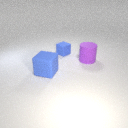
small blue rubber cube behind large purple rubber cylinder